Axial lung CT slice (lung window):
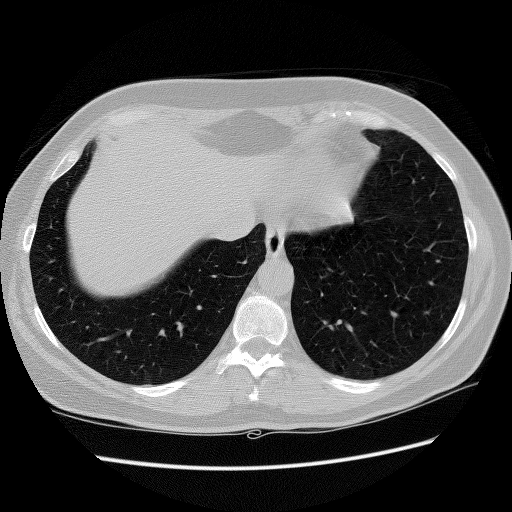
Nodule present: no